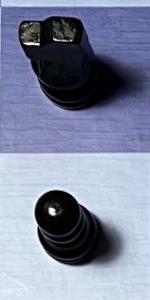
Label: Pawn_Black